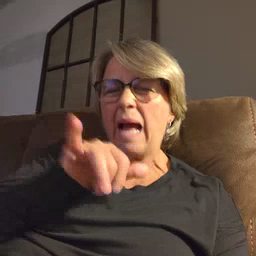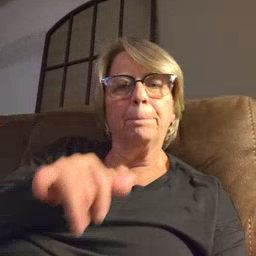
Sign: same